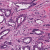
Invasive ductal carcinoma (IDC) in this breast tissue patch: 1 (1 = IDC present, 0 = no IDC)